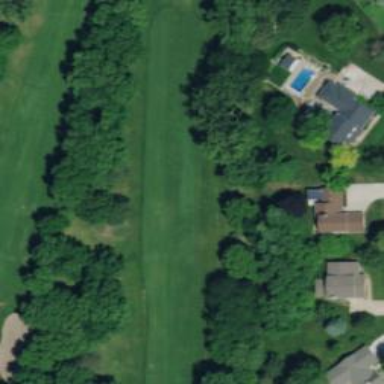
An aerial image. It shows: View of golf hole.